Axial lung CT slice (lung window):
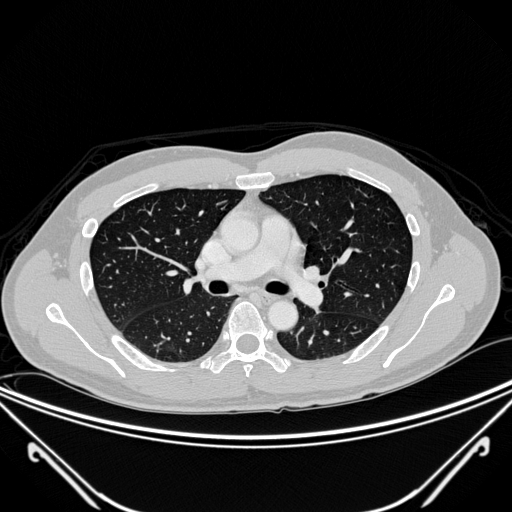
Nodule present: no